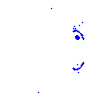
Particle: electron